Question: I have updated my .htaccess file to remove the .php extension from the url strings. Code is here:
'''
ErrorDocument 404 /lost.php
RewriteEngine On
RewriteBase /
# remove enter code here.php; use THE_REQUEST to prevent infinite loops
RewriteCond %{THE_REQUEST} ^GET\ (.*)\.php\ HTTP
RewriteRule (.*)\.php$ $1 [R=301]
# remove index
RewriteRule (.*)/index$ $1/ [R=301]
# remove slash if not directory
RewriteCond %{REQUEST_FILENAME} !-d
RewriteCond %{REQUEST_URI} /$
RewriteRule (.*)/ $1 [R=301]
# add .php to access file, but don't redirect
RewriteCond %{REQUEST_FILENAME}.php -f
RewriteCond %{REQUEST_URI} !/$
RewriteRule (.*) $1\.php [L]
'''
Everything is working as it should do and the .php is being removed. Only problem is that when I try and access a certain area of the site (client area) the page is not displaying at all properly. Screen shot below:

Before adding the above code into the .htaccess file the url is:
'''
www.mysite.co.uk/client-area.php
'''
After adding the above code into the .htaccess file the url is:
'''
www.mysite.co.uk/client-area/
'''
and the page is not displayed at all correctly? Any idea why this is happening and what needs to be done to the .htaccess file code to fix this? Any help is welcome : )
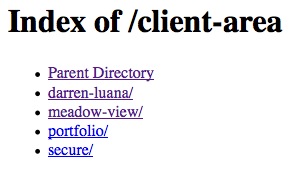
Answer: Keep your .htaccess code like this:
'''
ErrorDocument 404 /lost.php
RewriteEngine On
RewriteBase /
# remove enter code here.php; use THE_REQUEST to prevent infinite loops
RewriteCond %{REQUEST_METHOD} !POST
RewriteCond %{THE_REQUEST} \s/+(?:index)?(.*?)\.php[\s?] [NC]
RewriteRule ^ /%1 [R=301,L,NE]
# remove index
RewriteCond %{REQUEST_METHOD} !POST
RewriteRule (.*)/index$ $1/ [R=301,L,NE]
# remove slash if not directory
RewriteCond %{REQUEST_METHOD} !POST
RewriteCond %{REQUEST_FILENAME} !-d
RewriteRule ^(.+?)/$ $1 [R=301,L,NE]
# add .php to access file, but don't redirect
RewriteCond %{DOCUMENT_ROOT}/$1\.php -f [NC]
RewriteRule ^(.+?)/?$ /$1.php [L]
'''
For displaying css/js/images just use absolute path in your css, js, images files rather than a relative one. Which means you have to make sure path of these files start either with 'http://' or a slash '/'.
you can try adding this in your page's HTML header: '<base href="/" />' so that every relative URL is resolved from that URL and not the current URL.